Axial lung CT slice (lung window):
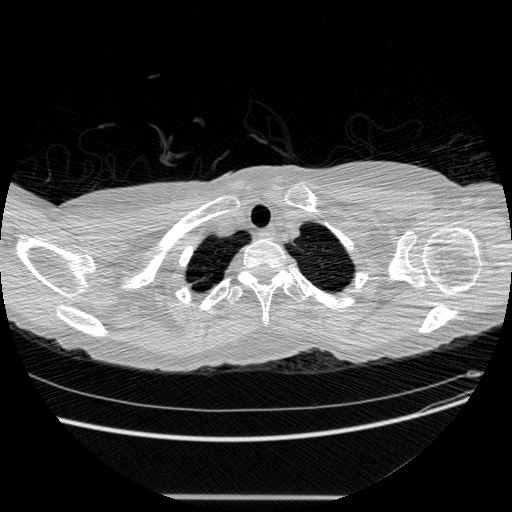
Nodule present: no